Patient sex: M
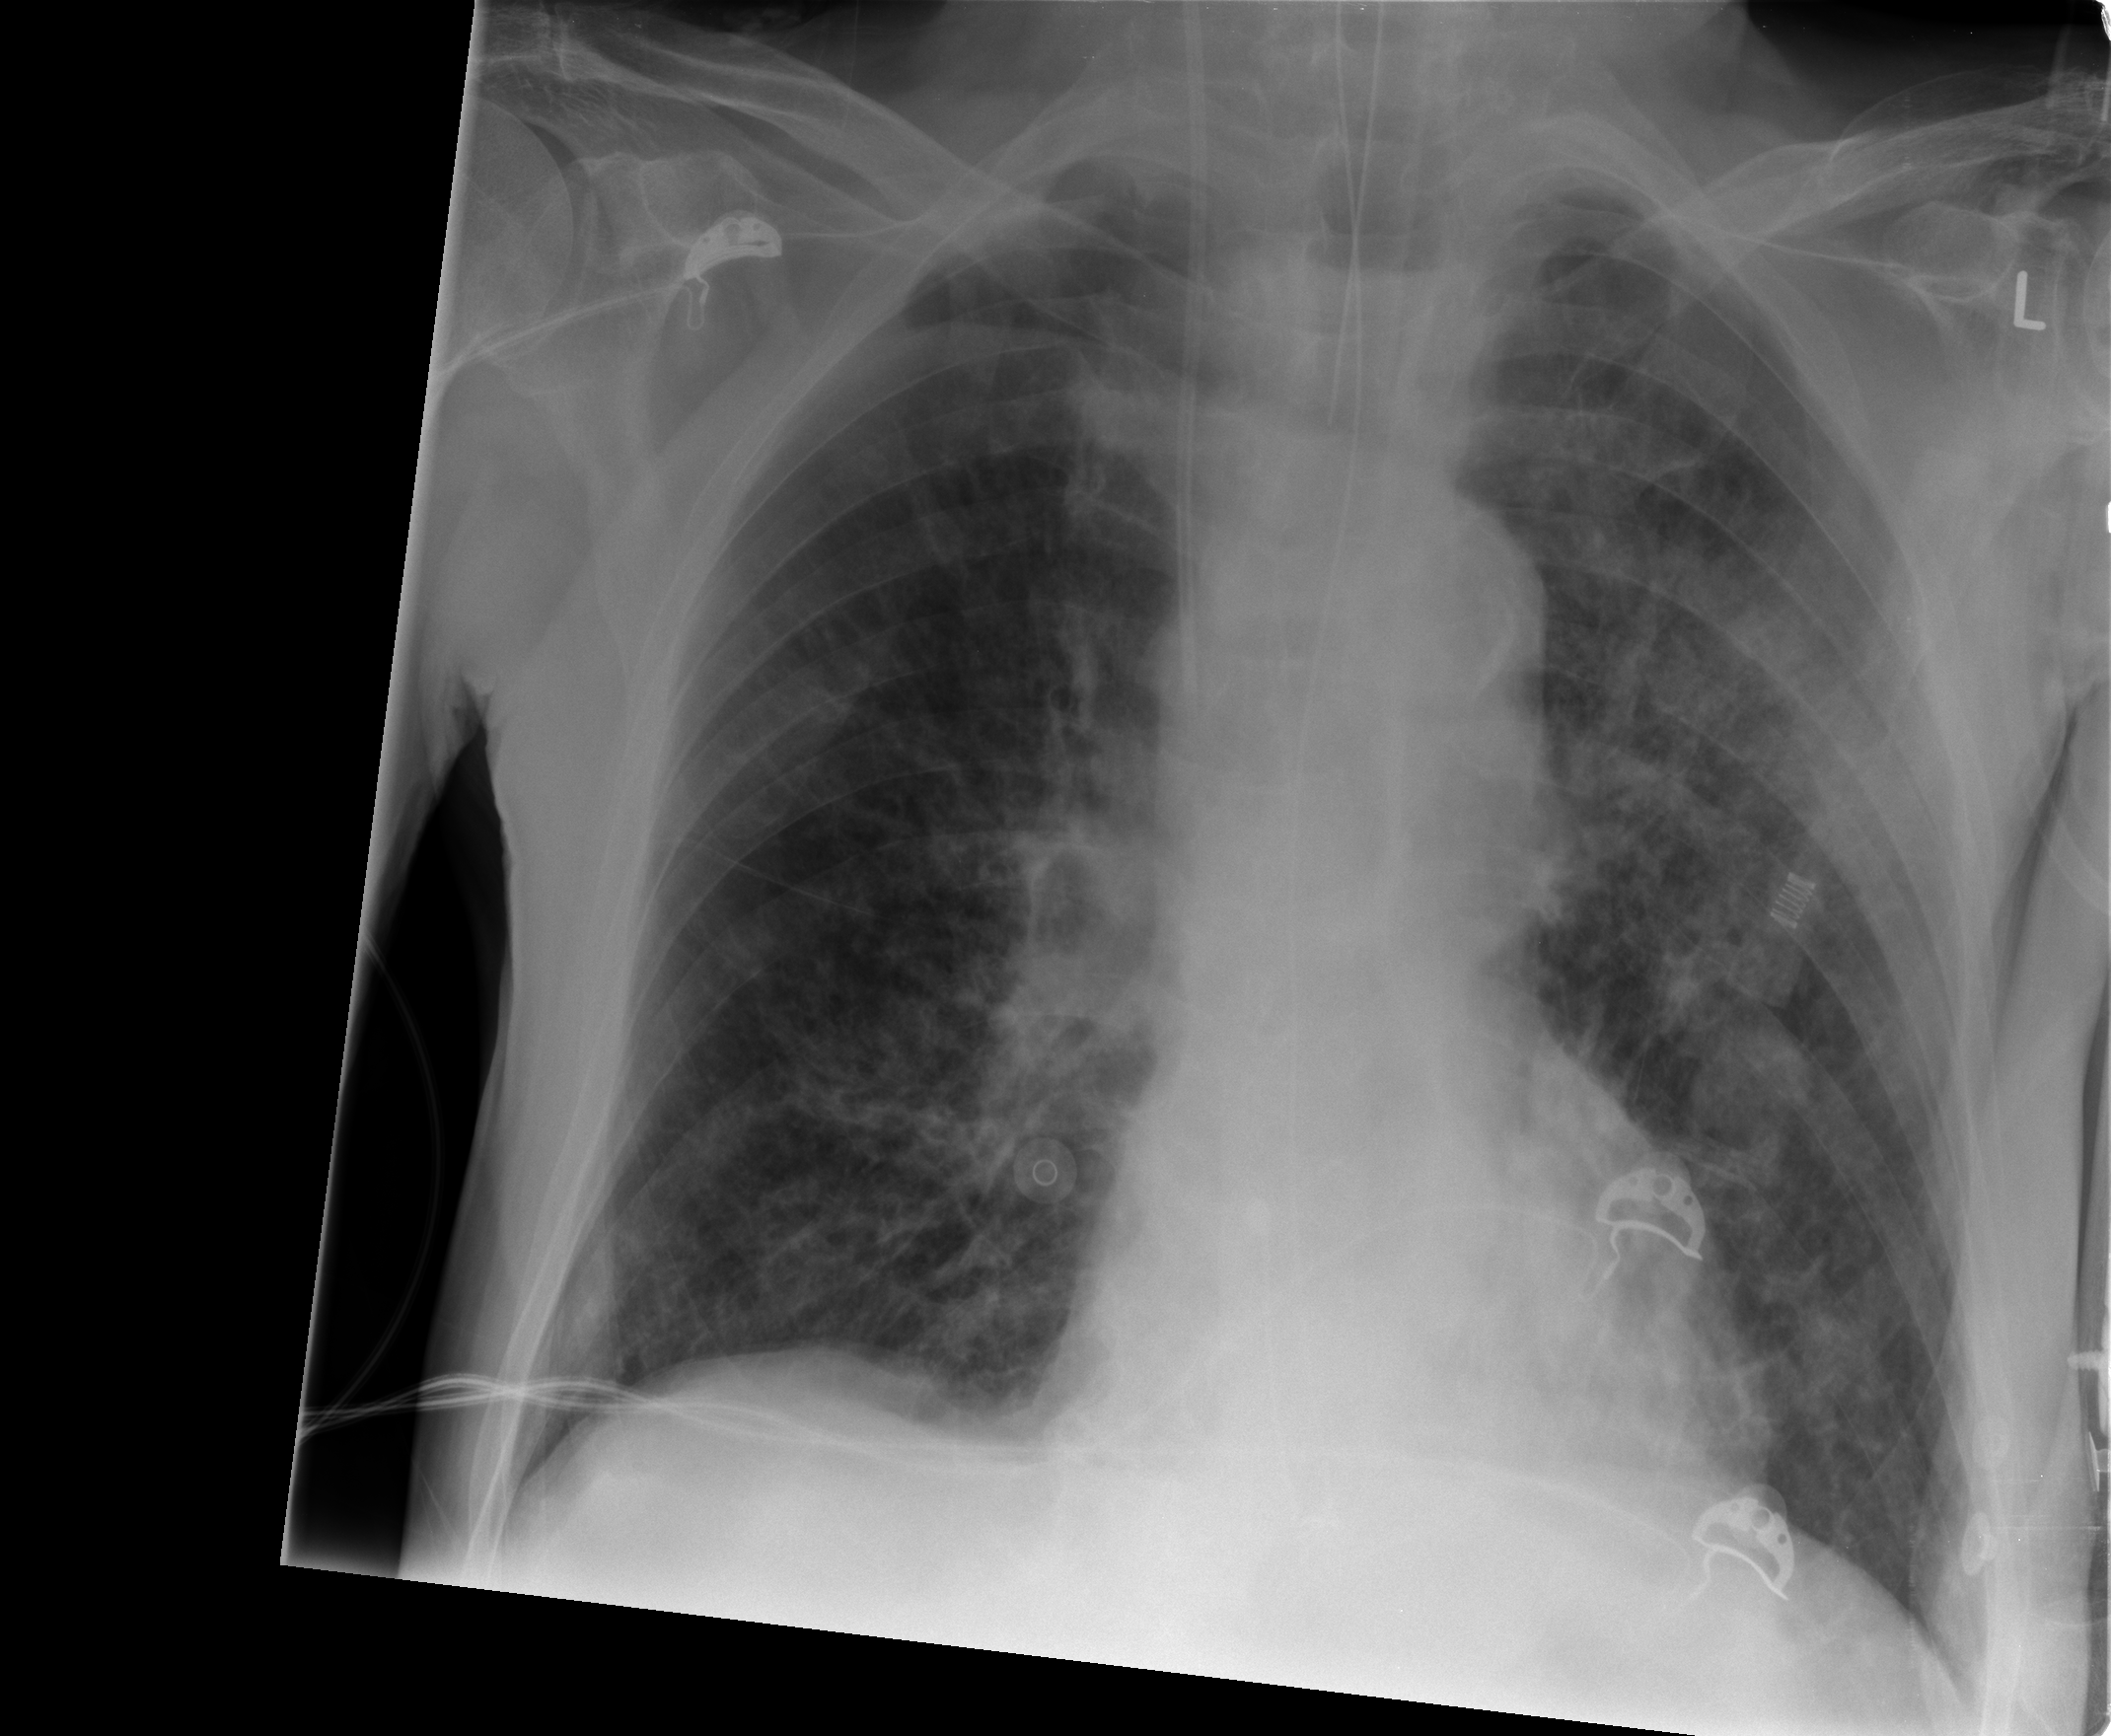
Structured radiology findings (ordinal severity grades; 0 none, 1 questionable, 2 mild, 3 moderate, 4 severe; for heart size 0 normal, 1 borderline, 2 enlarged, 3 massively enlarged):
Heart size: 0
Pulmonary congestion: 1
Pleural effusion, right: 0
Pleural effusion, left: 0
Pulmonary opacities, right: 0
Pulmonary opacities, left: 2
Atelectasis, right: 2
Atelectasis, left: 1